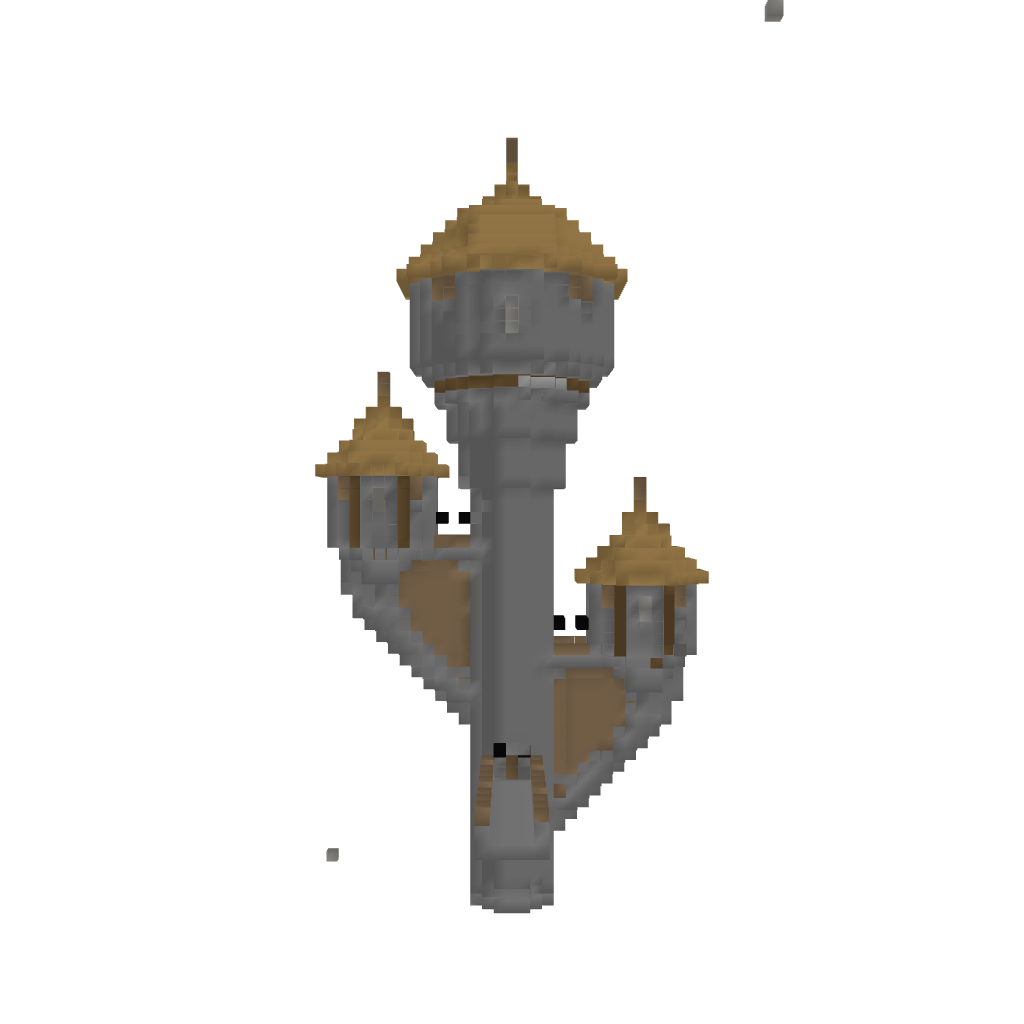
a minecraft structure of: Medieval Towers